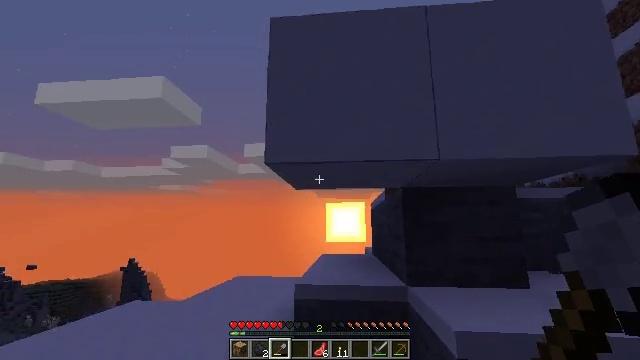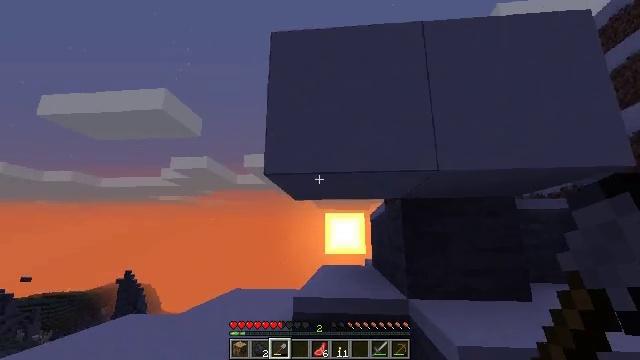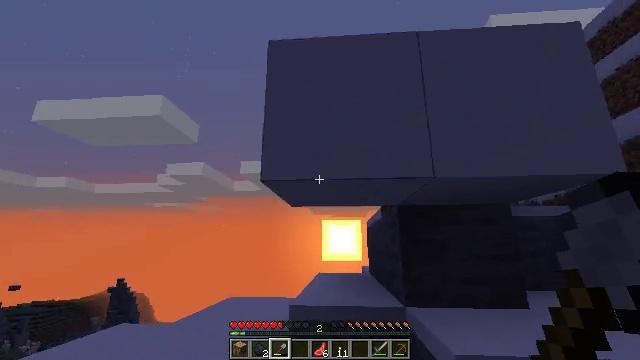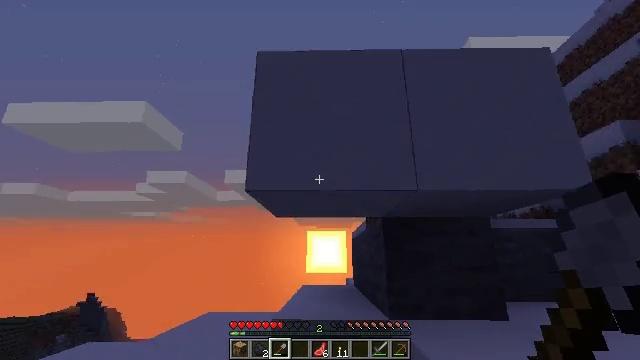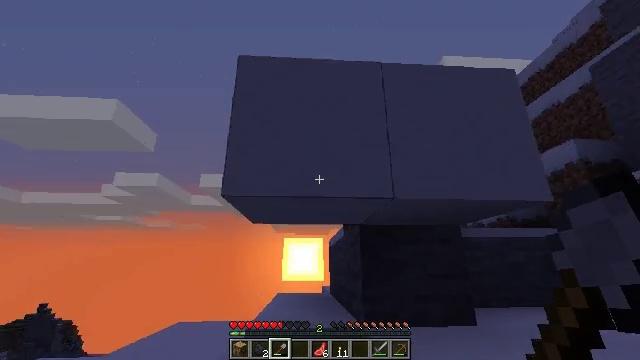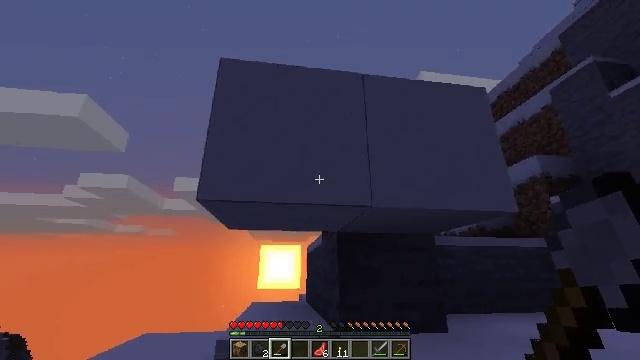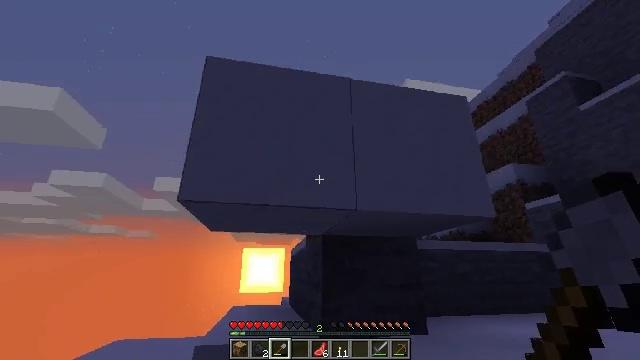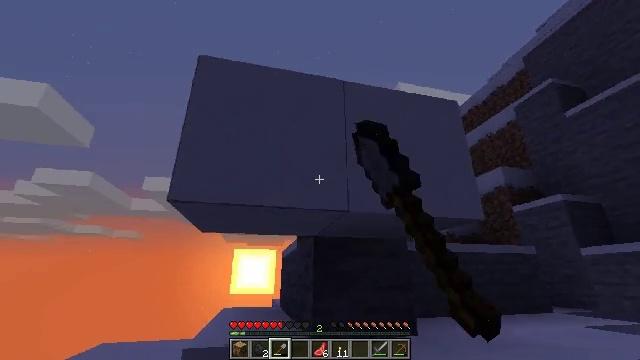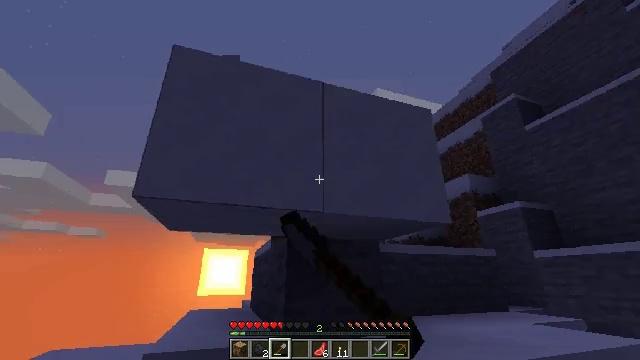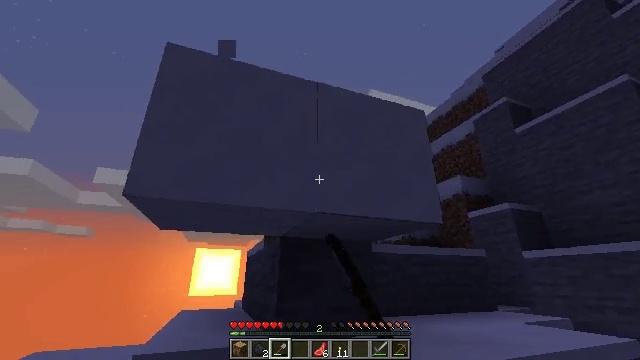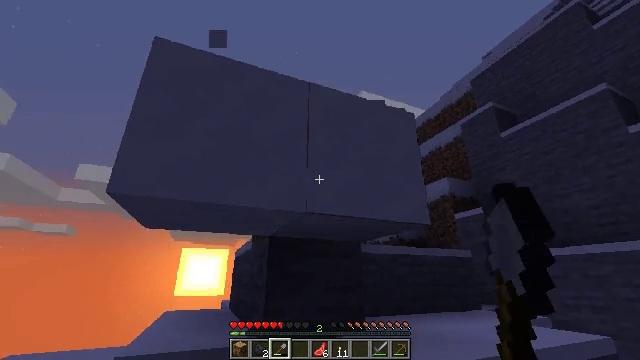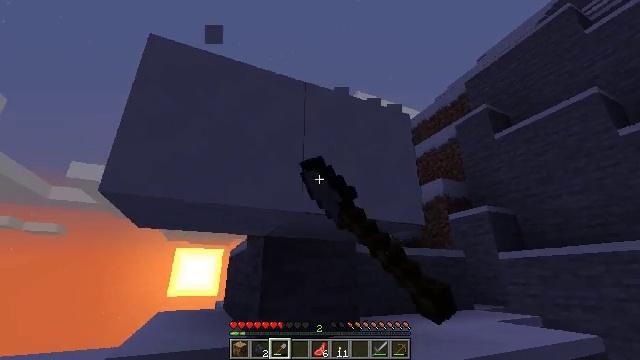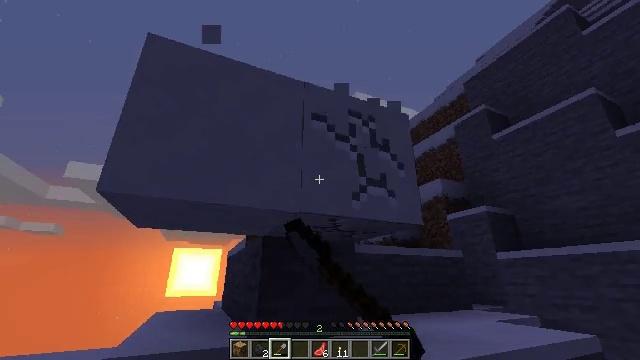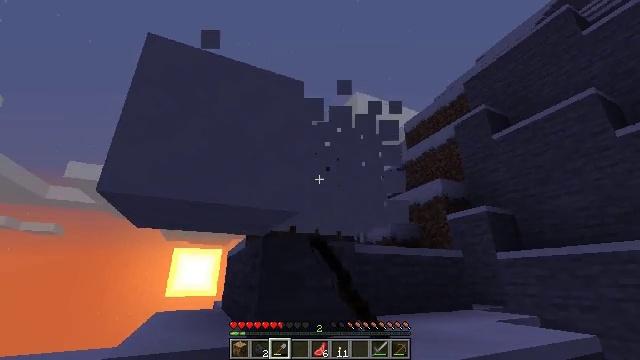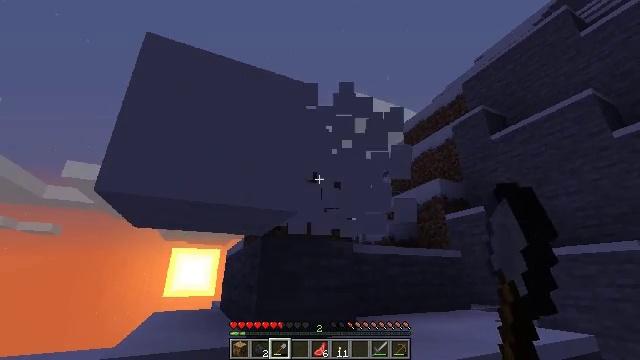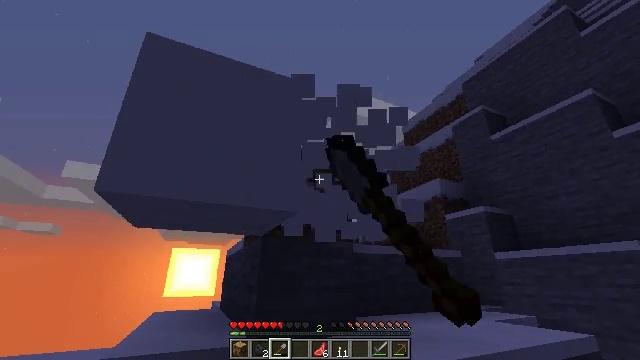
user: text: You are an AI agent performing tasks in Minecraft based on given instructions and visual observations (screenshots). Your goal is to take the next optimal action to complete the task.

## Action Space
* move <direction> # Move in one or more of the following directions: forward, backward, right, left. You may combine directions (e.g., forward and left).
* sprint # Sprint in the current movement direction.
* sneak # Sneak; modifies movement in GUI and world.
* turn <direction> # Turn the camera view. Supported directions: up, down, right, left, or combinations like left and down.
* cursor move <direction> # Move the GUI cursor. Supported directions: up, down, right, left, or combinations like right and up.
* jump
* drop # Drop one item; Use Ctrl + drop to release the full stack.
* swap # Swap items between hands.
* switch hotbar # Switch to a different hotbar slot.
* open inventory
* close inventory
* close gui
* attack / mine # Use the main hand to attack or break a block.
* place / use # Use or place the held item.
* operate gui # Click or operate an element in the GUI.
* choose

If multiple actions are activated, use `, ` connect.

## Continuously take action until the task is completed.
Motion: motion action
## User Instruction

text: Attack the snow block with a shovel.
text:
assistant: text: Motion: turn up
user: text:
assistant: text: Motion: turn up
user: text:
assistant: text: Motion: turn right and up
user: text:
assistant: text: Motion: turn right and up
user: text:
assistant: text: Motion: turn right and up
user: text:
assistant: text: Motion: turn right, attack / mine
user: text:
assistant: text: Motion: turn right, attack / mine
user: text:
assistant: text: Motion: turn right, attack / mine
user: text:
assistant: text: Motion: turn right, attack / mine
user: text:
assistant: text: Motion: turn right, attack / mine
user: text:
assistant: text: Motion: turn right, attack / mine
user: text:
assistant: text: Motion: attack / mine
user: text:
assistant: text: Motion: attack / mine
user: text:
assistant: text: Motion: attack / mine
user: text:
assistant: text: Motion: attack / mine
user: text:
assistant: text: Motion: attack / mine
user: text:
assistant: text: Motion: attack / mine
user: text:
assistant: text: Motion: attack / mine
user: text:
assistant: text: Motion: attack / mine
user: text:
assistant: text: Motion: attack / mine
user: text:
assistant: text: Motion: turn left and down, attack / mine
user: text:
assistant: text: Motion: turn left and down, attack / mine
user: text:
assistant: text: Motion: turn left, attack / mine
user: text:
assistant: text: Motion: attack / mine
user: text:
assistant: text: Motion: attack / mine
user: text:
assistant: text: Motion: attack / mine
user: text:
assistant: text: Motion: attack / mine
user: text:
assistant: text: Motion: attack / mine